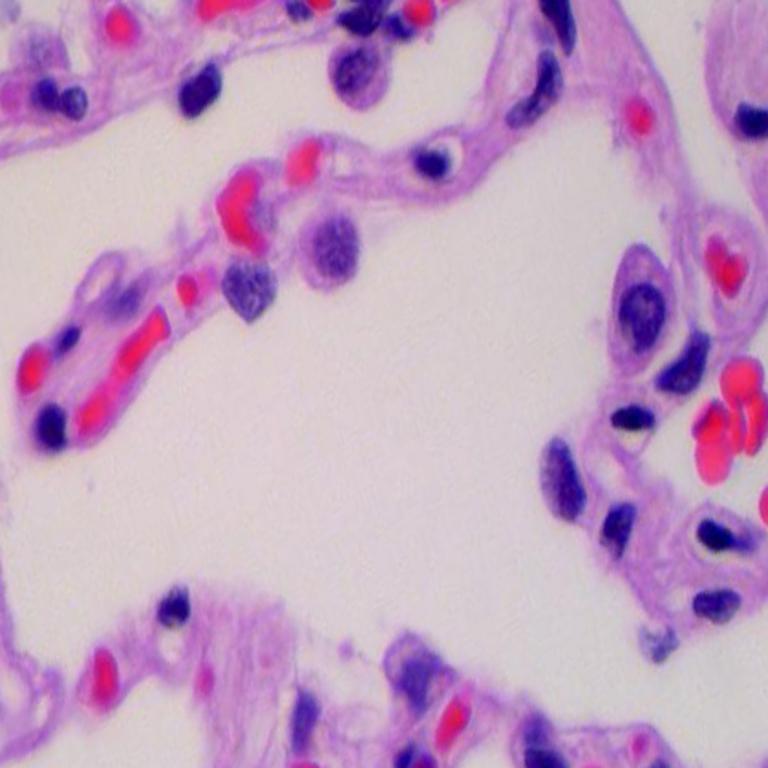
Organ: lung
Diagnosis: benign